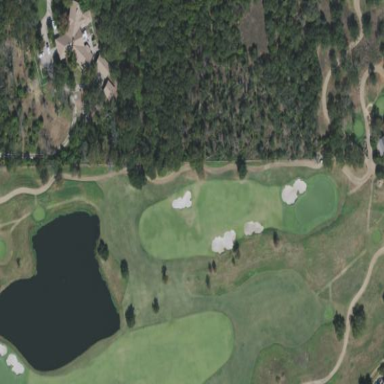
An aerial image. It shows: Rough grassy area used for golf.